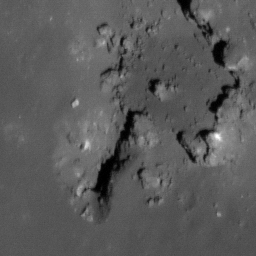
Pit: Jackson 1b
Host crater: Jackson
Host type: impact_melt
Lunar coordinates: latitude 22.419, longitude 196.283